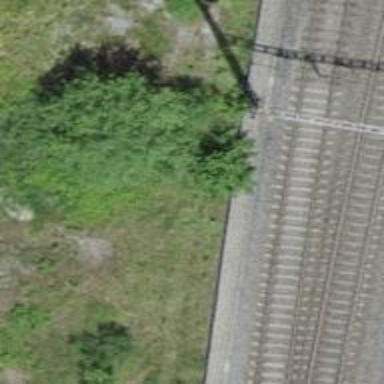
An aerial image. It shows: Abandoned railway with one track.